Interaction volume radius: 5 \u00c5
Interaction volume height: 30 \u00c5
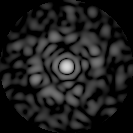
Disorder parameter: 0.8402